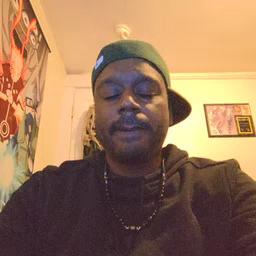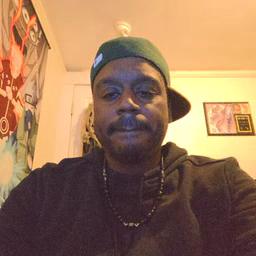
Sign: yes